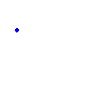
Particle: kaon